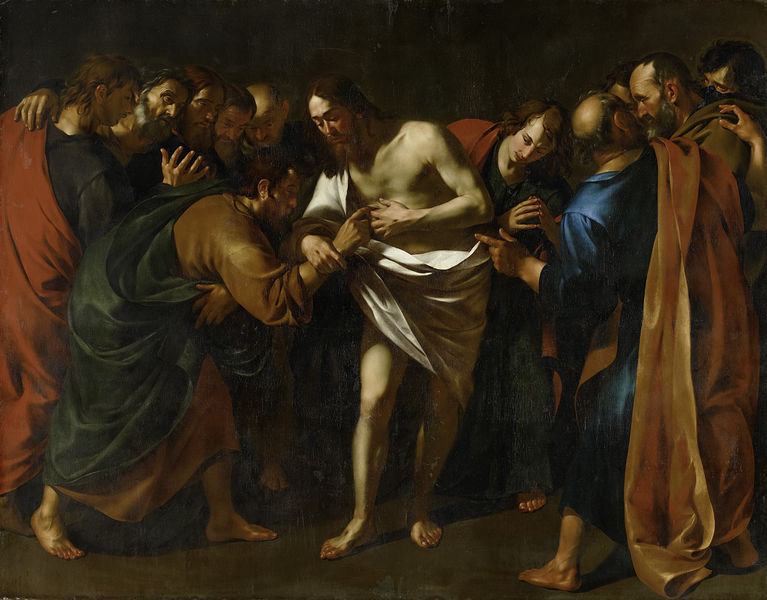
Titel: De ongelovige Tomas
Künstler: Wouter Pietersz II Crabeth
Standort: Amsterdam
Institution: Rijksmuseum
Schlagwörter: blue, cloaks, crowd, hands, kiss, men, people, red, robes, white, black, dark, female, green, grey, group, hair, old, robe, wall, woman, japanese, looking, oil painting, floor, man, naked, nude, skin, tree, boat, orange, water, eyes, feet, male, light, fabric, beard, saint, human, arms, clothes, toga, jesus, art, watching, religion, cloth, canoe, fingers, christ, long hair, chinese, asian, humans, christian, christianity, saints, bible, dance, grab, leg, material, apostle, touch, wound, jesus christ, barefoot, resurrection, showing, loincloth, apostles, doubting thomas, worship, disciples, deciples, healing, man\, touching, thomas, doubting, saint thomas, astounded, amazed, group hug